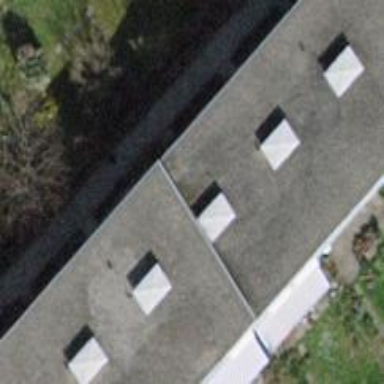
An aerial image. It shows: Terrace building with flat roof.